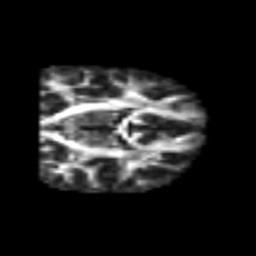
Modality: FA
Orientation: coronal
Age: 25
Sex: male
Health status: healthy